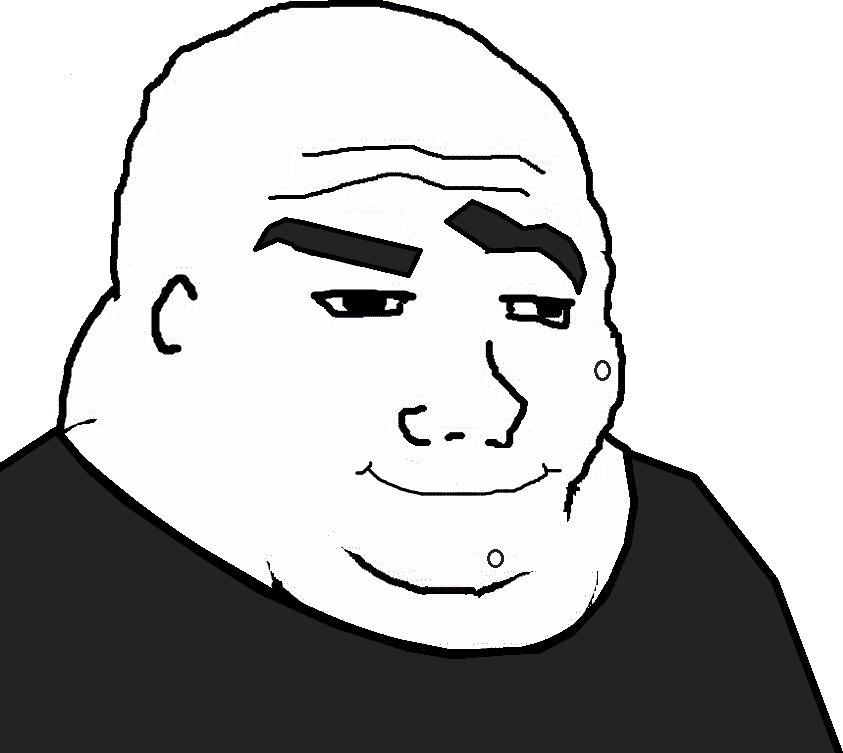
Label: 5_Blobjak